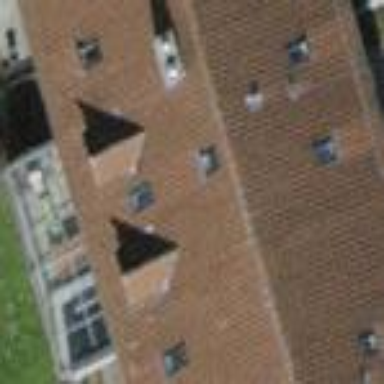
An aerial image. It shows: Building with tiled roof.